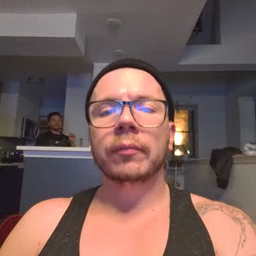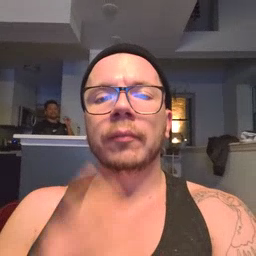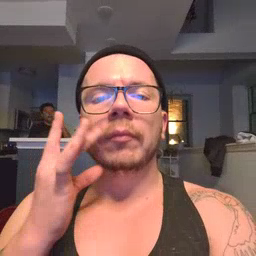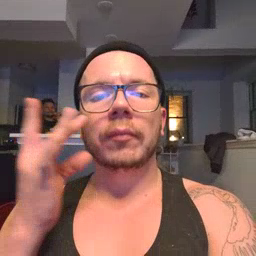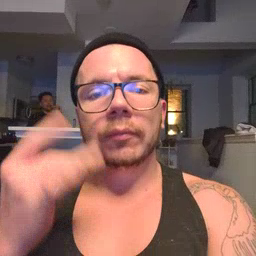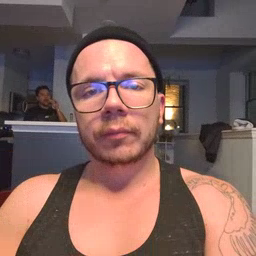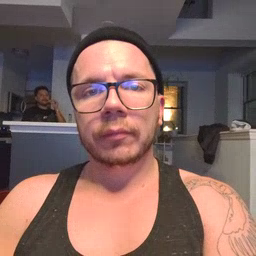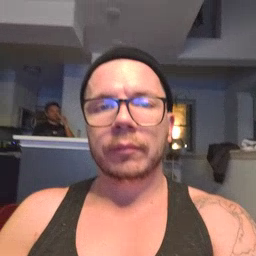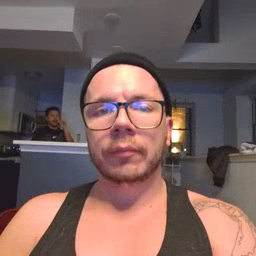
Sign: cat